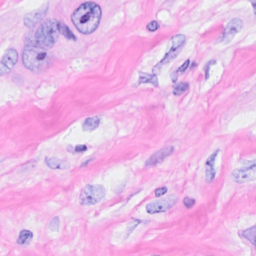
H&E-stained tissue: Breast